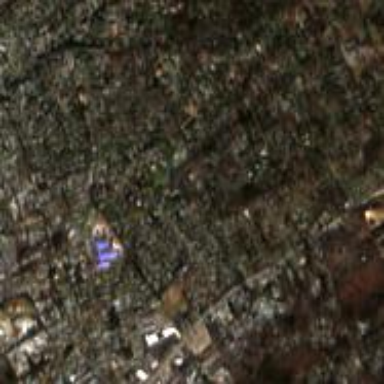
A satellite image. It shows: Residential area consisting of single-family homes.